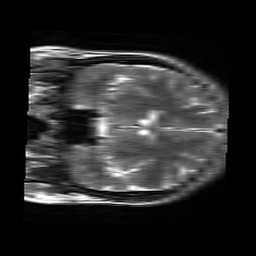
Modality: T2w
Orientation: coronal
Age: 33
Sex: female
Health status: healthy
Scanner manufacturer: siemens
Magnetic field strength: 3 T
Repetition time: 4.01 s
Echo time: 0.116 s